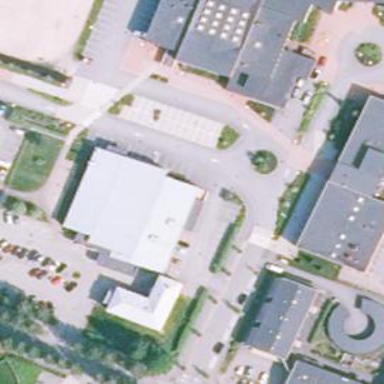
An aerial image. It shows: Swimming sports centre in building.